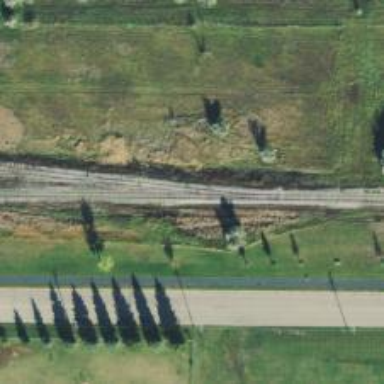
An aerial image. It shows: Railway siding for service.